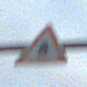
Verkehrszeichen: Vorfahrt
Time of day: SunriseSunset
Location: Outdoor (RoadRail)
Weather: PartlyCloudy
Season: NotSpecified
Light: Natural